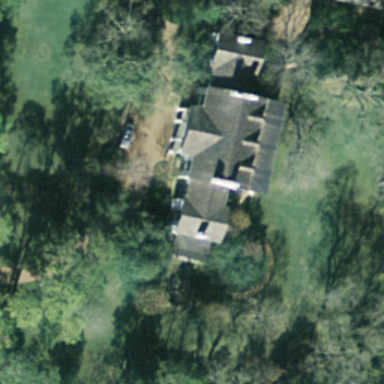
A villa is surrounded by lush plamts in the sparse residential area .